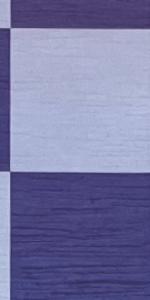
Label: Empty